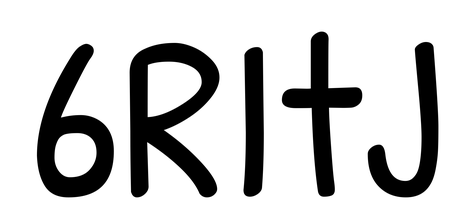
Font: PatrickHand-Regular